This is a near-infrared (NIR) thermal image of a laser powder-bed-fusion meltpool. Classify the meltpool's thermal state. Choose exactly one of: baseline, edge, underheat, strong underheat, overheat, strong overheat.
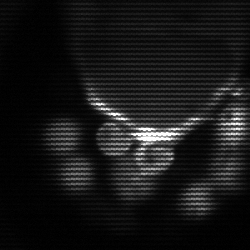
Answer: baseline